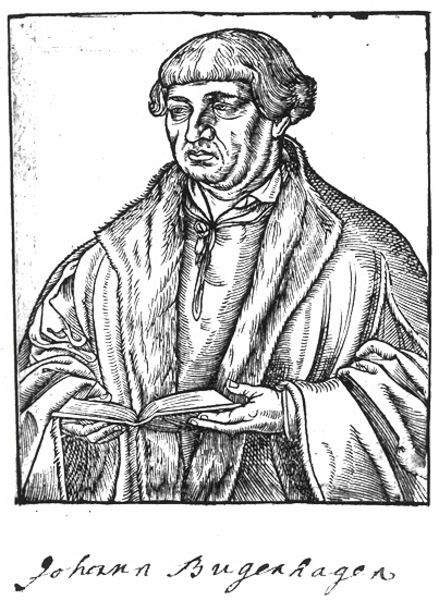
Titel: Bildnis des Johannes Bugenhagen
Künstler: Gregor Bruno
Institution: (Seriendruck)
Schlagwörter: hand, mann, umhang, weiß, finger, frisur, haar, mund, nase, ohr, profil, schwarz, stirn, blick, hemd, arme, augen, band, bibel, falten, kragen, mensch, pelz, rahmen, ärmel, bildnis, hals, herr, hände, portrait, porträt, kirche, haare, mantel, stoff, kinn, locken, pony, fell, holzschnitt, schrift, graphik, rand, halstuch, lesen, name, offen, buch, druck, stich, buchstabe, namen, mönch, luther, kupferstich, johann, handschrift, pater, han, reformation, humanist, nse, haarschnitt, bugenhagen, bugerhagen, handsschrift, burgerhagen, geisltich